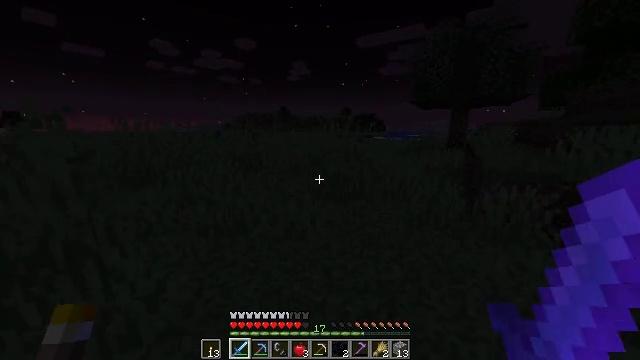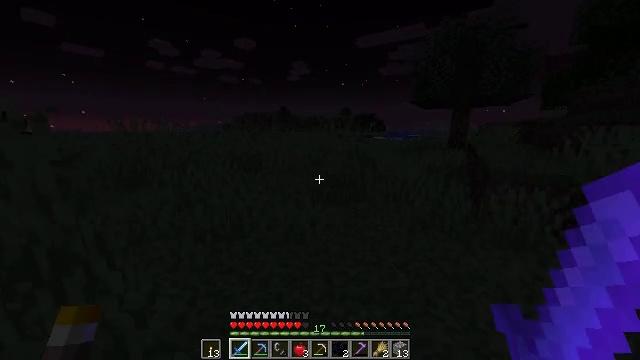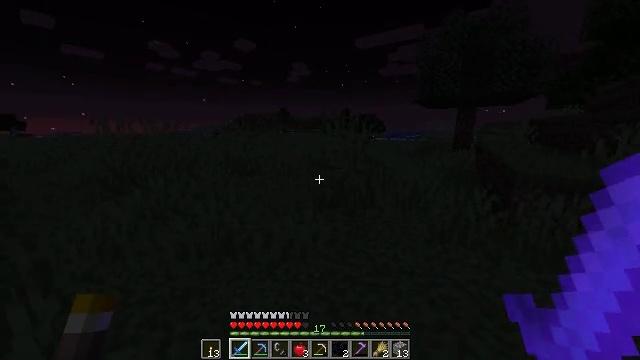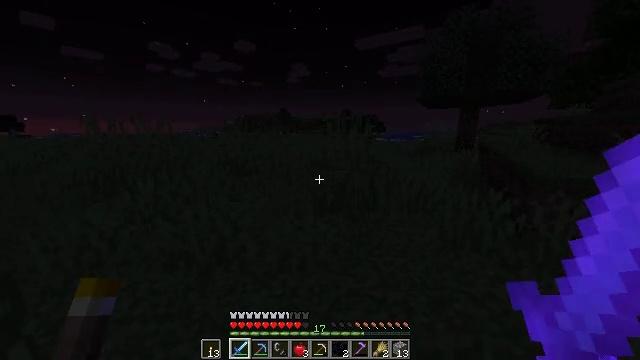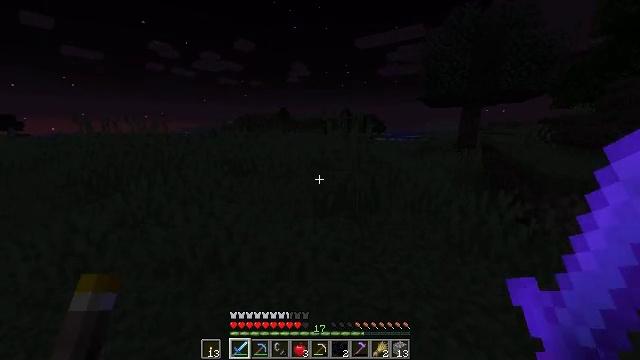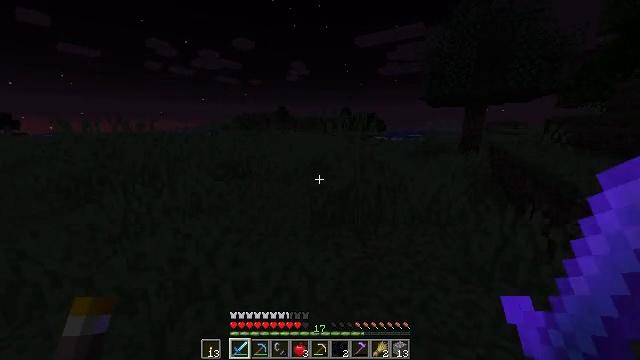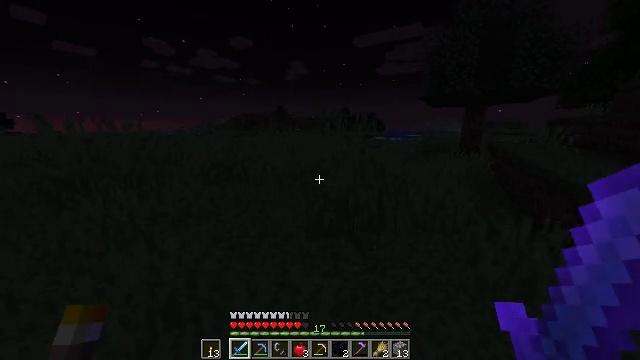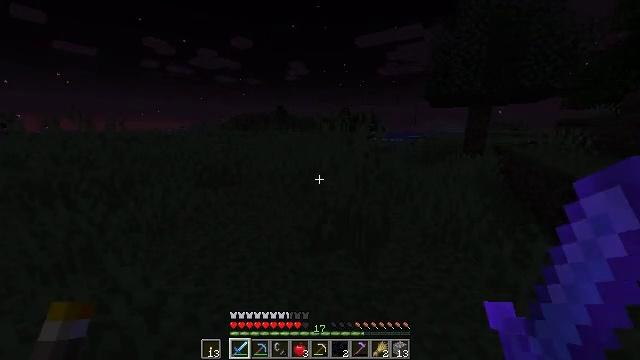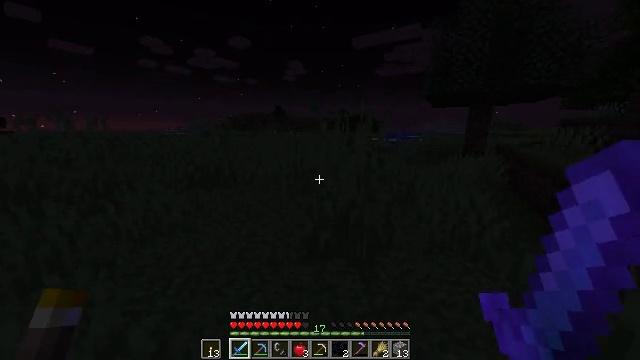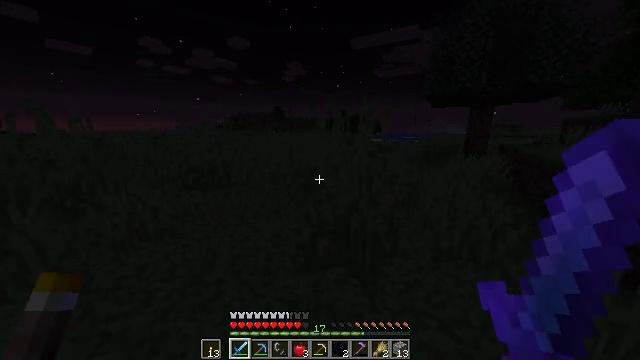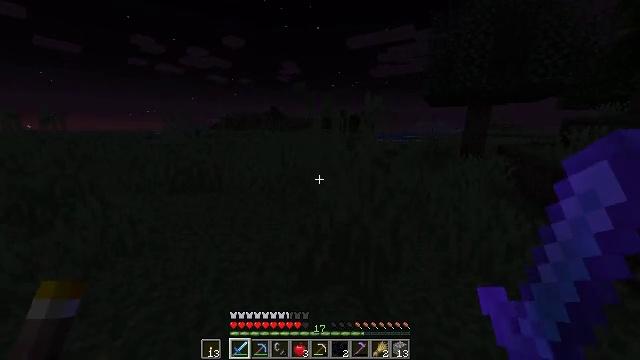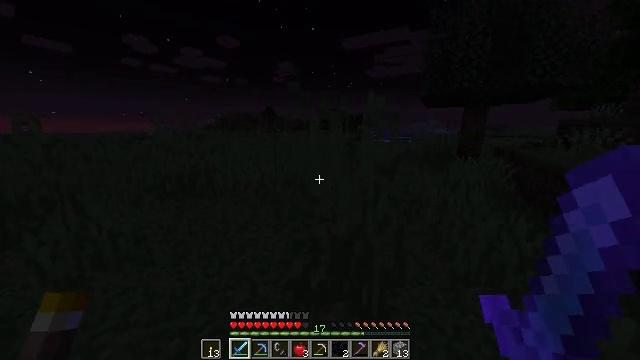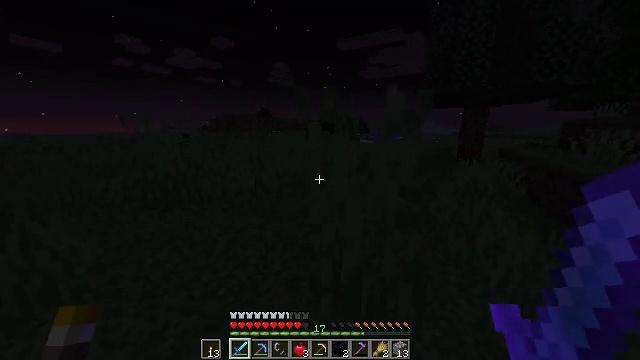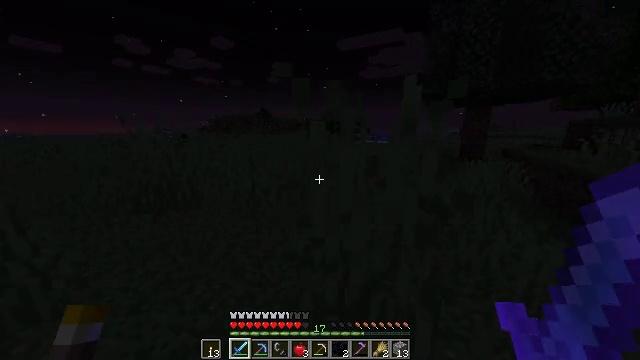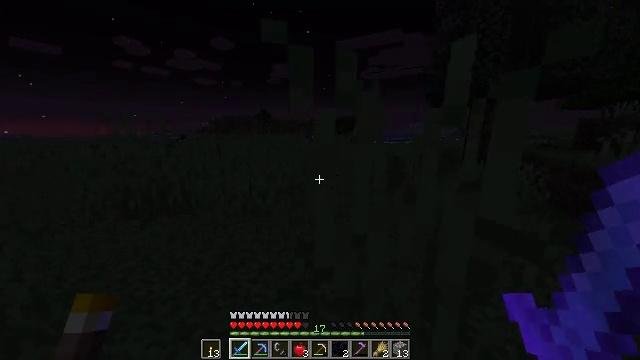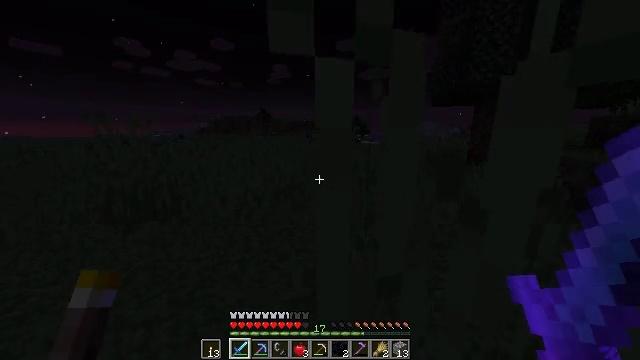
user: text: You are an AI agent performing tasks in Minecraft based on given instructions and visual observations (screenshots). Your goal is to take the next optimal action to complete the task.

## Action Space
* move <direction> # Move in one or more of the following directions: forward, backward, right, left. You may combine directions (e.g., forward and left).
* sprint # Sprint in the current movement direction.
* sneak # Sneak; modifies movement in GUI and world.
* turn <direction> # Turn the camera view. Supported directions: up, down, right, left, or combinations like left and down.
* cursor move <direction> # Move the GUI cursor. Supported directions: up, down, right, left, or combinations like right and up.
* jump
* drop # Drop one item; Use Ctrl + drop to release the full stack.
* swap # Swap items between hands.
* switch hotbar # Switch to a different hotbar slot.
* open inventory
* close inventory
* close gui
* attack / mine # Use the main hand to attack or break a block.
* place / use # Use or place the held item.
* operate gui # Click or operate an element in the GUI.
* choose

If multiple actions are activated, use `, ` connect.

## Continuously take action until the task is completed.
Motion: motion action
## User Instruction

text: Gather tall grass by hitting it.
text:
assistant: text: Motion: move forward, sprint
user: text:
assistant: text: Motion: move forward, sprint
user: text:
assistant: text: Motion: move forward, sprint
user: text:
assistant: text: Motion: move forward, sprint
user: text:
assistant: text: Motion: move forward, sprint
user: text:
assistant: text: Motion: move forward, sprint
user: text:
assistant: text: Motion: move forward, sprint
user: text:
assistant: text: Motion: move forward, sprint
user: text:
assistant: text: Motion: move forward, sprint
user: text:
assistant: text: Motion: move forward, sprint, turn right
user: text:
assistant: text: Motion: move forward, sprint, turn right
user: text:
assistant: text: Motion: move forward, sprint, turn right
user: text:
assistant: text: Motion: move forward, sprint
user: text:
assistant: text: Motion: move forward, sprint
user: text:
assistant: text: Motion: move forward, sprint
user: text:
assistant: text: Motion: move forward, sprint
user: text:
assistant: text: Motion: move forward, sprint
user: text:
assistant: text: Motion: move forward, sprint
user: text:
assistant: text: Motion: move forward, sprint
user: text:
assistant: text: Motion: move forward, sprint
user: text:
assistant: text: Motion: move forward, sprint
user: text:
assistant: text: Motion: move forward, sprint
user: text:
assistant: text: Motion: move forward, sprint
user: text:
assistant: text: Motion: move forward, sprint
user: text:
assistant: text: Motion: move forward, sprint
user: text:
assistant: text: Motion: move forward, sprint
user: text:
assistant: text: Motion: move forward, sprint
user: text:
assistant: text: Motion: move forward, sprint
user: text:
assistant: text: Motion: move forward, sprint
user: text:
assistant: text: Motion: move forward, sprint